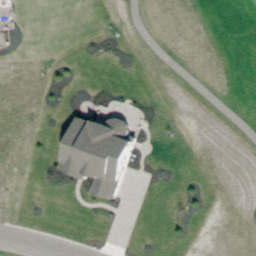
Label: residential